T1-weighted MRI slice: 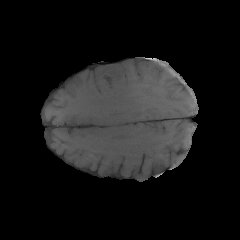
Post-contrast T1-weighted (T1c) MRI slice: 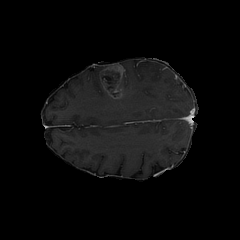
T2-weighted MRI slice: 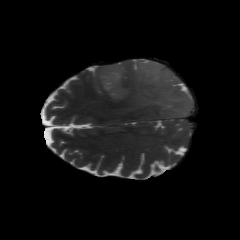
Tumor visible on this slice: yes